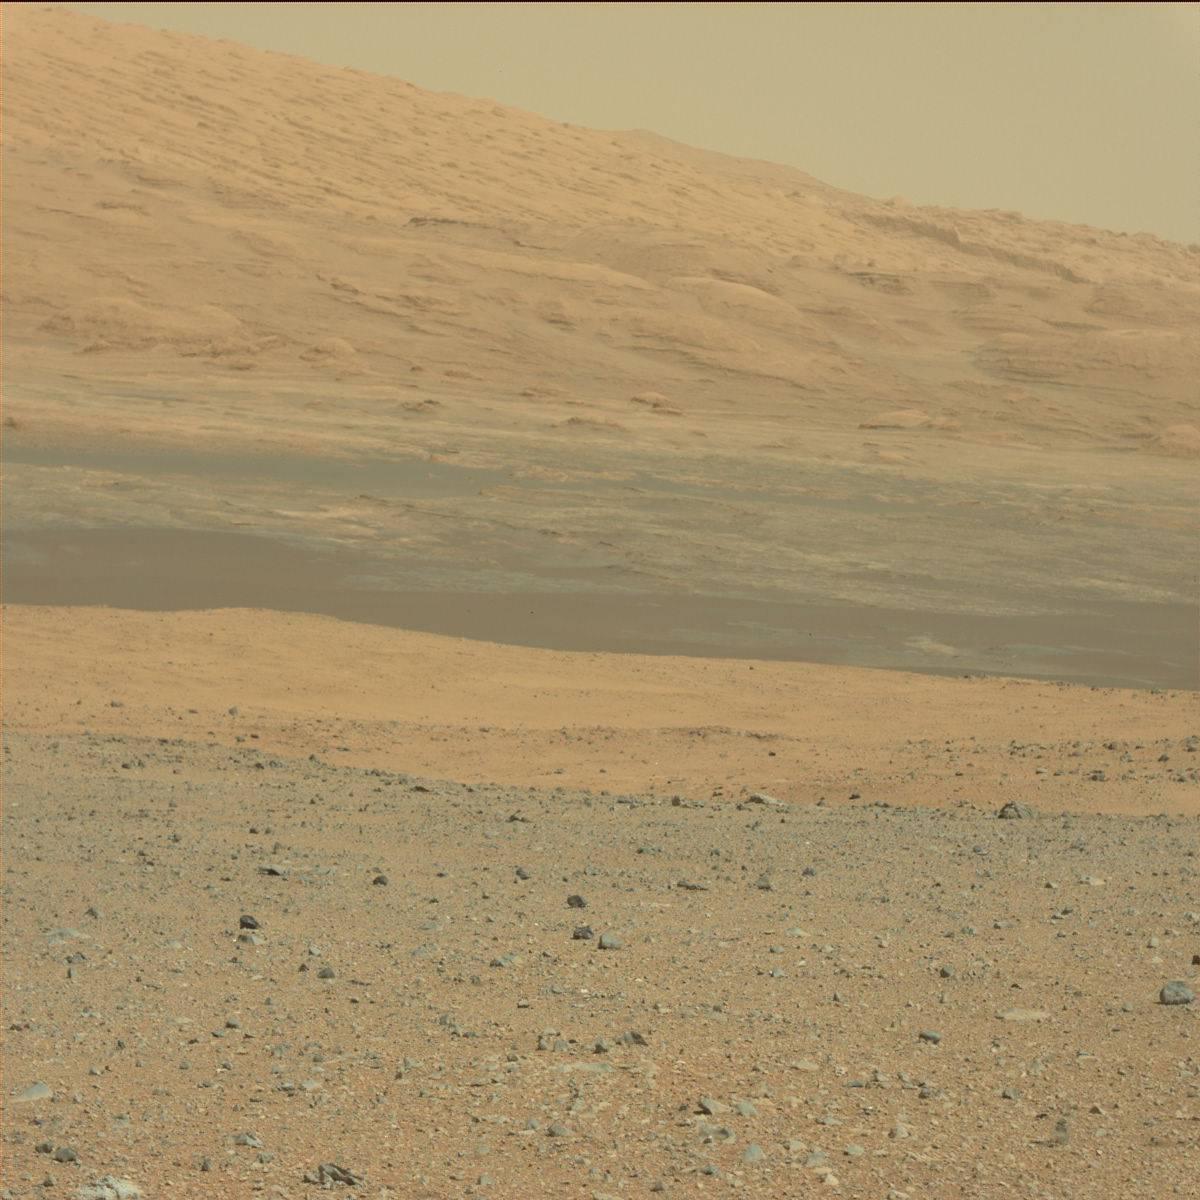
Terrain classes present: Bedrock, Ridge, Rock, Sand / Soil, Sky